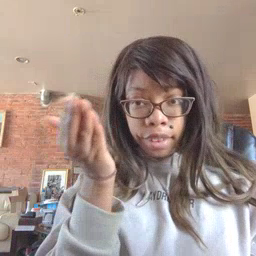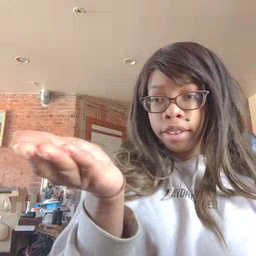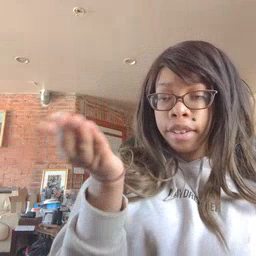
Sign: there